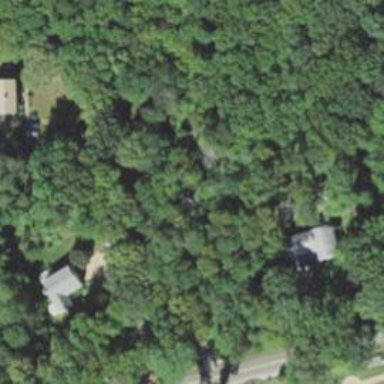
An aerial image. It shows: Residential driveway designated as service road.